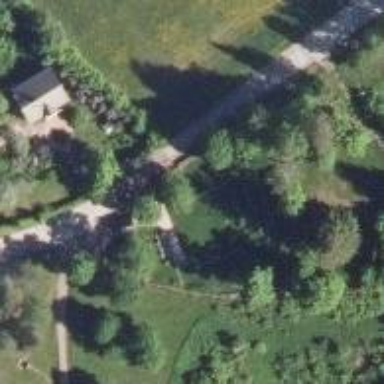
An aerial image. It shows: Historical site featuring war memorial.